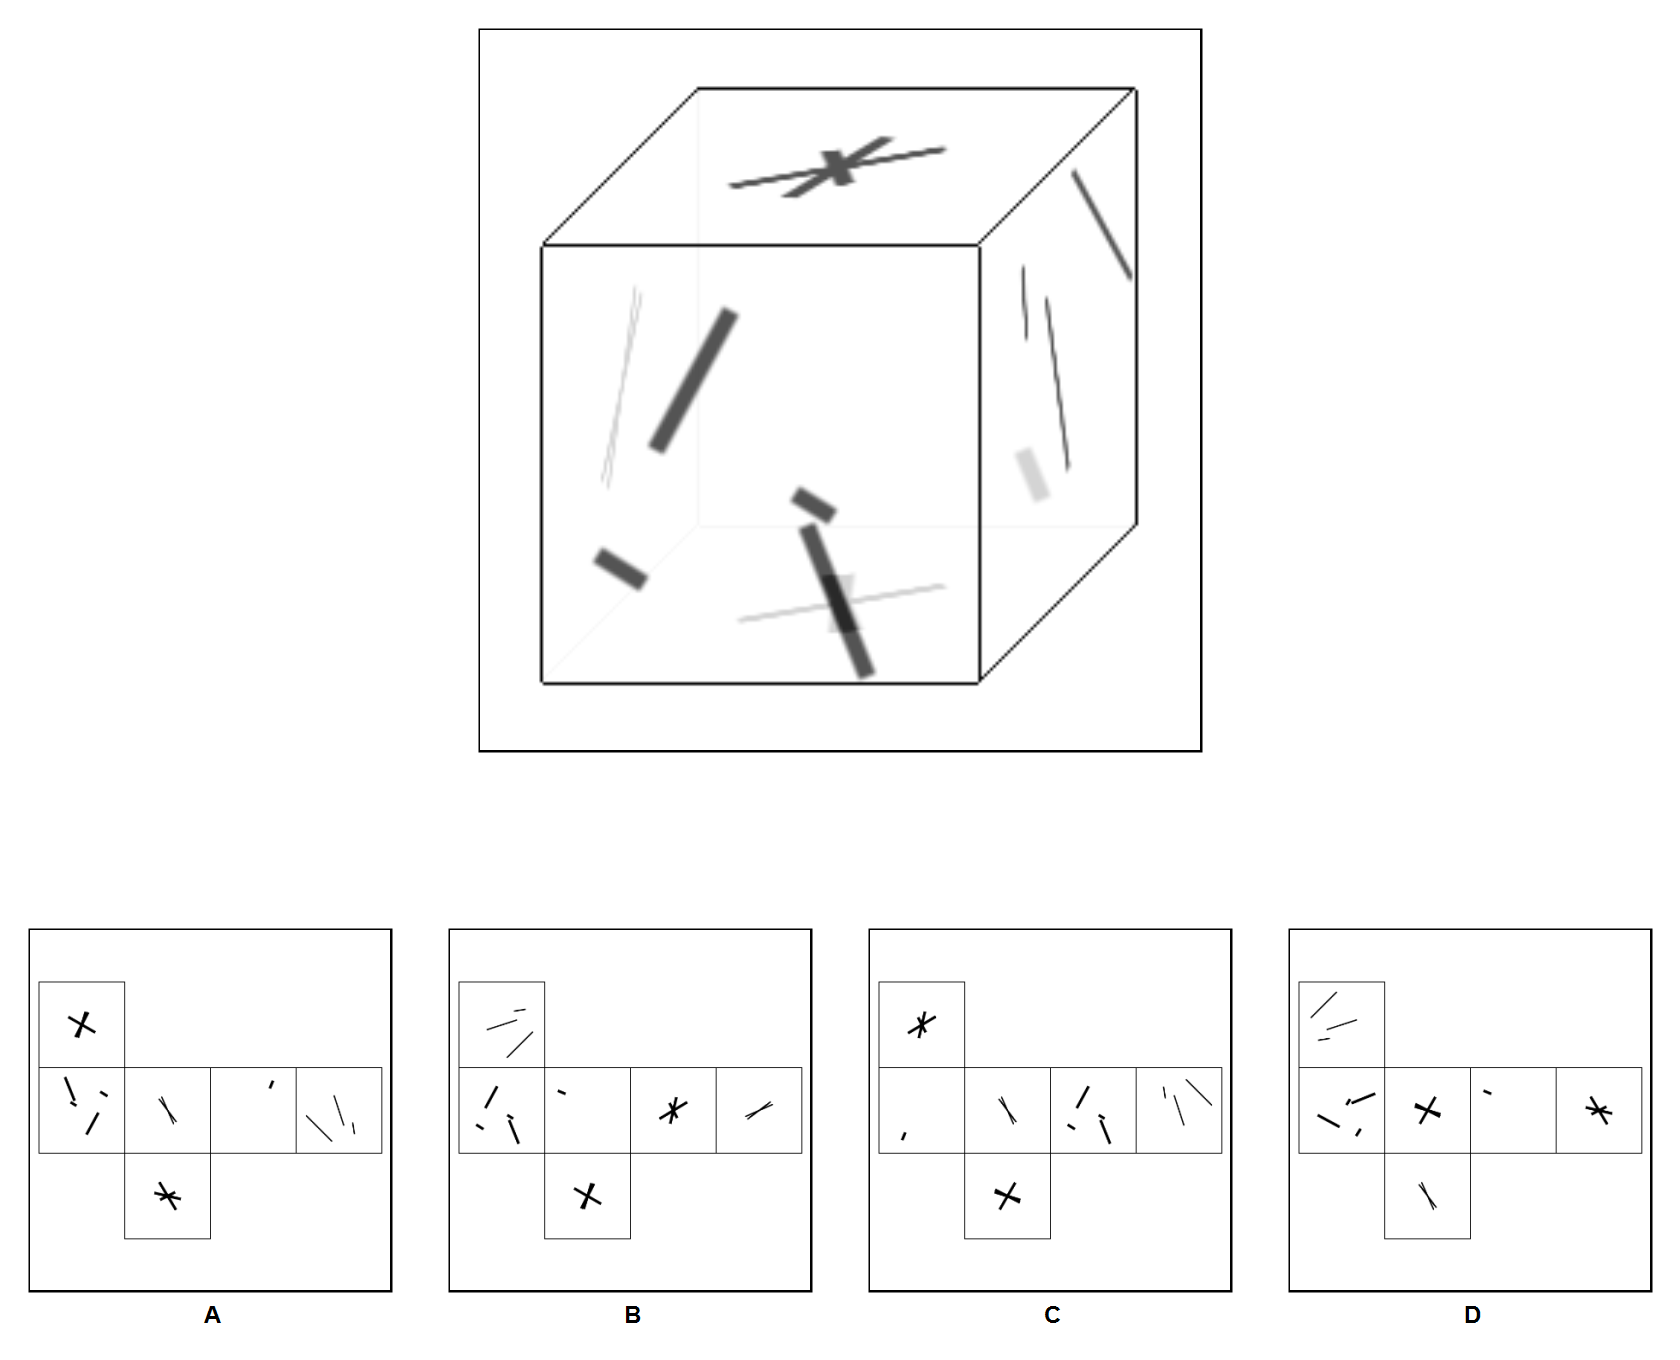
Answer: B